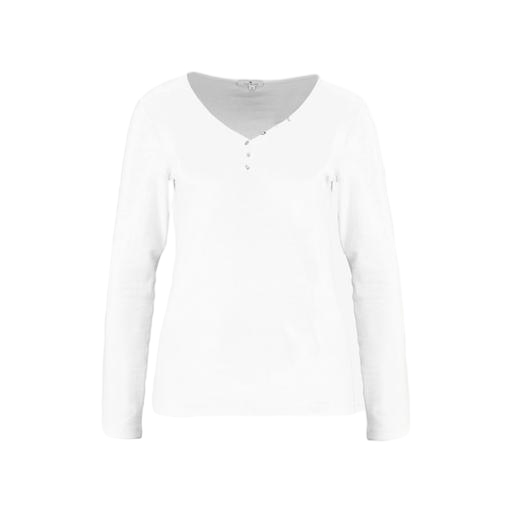
white henley long-sleeved ribbed-jersey top, only white and long sleeves, white plus size contrast, white background